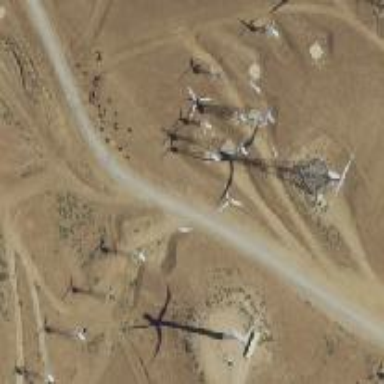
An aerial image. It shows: Wind turbine power generator.